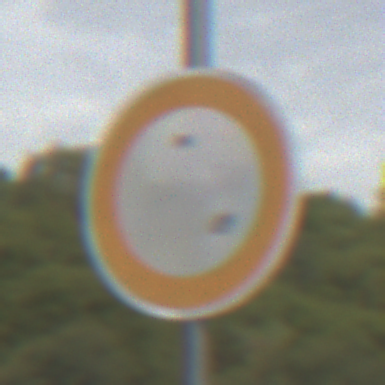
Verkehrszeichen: VerbotFahrzeugeAllerArt
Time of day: Midday
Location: Outdoor (Nature)
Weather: PartlyCloudy
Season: NotSpecified
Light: Natural